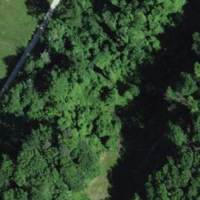
EUNIS habitat code: 41
Species observed at this site:
Filipendula ulmaria